Question: I am trying to customize a funnel chart on the basis of data that I have rendered through database on page.
All works well except css rendering for chart.
'''
<ul id="funnel-cht">
<li style="height:70px;width:50%;background-color:yellow">pendora</li>
<li style="height:70px;width:40%;background-color:#98bf26">pending</li>
<li style="height:70px;width:30%;background-color:orange">pen</li>
<li style="height:70px;width:20%;background-color:#c10000">Test</li>
</ul>
'''
Here is what it looks like right now-
<URL>
I want to style it according to actual looking funnel chart, for an example-

How would i be styling this chart to make sense for me.
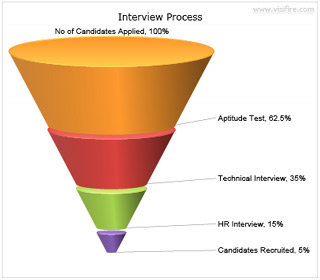
Answer: '''
.funnel_outer{width:420px;float: left;position: relative;padding:0 10%;}
.funnel_outer *{box-sizing:border-box}
.funnel_outer ul{margin:0;padding:0;}
.funnel_outer ul li{float: left;position: relative;margin:2px 0;height: 50px;clear: both;text-align: center;width:100%;list-style:none}
.funnel_outer li span{ border-top-width: 50px;border-top-style: solid; border-left: 25px solid transparent; border-right:25px solid transparent; height: 0;display: inline-block;vertical-align: middle; }
.funnel_step_1 span{width:100%;border-top-color: #8080b6;}
.funnel_step_2 span{width:calc(100% - 50px);border-top-color: #669966}
.funnel_step_3 span{width:calc(100% - 100px);border-top-color: #a27417}
.funnel_step_4 span{width:calc(100% - 150px);border-top-color: #ff66cc}
.funnel_step_5 span{width:calc(100% - 200px);border-top-color: #0099ff}
.funnel_step_6 span{width:calc(100% - 250px);border-top-color: #027002}
.funnel_step_7 span{width:calc(100% - 300px);border-top-color: #ff0000;}
.funnel_outer ul li:last-child span{border-left: 0;border-right: 0;border-top-width: 40px;}
.funnel_outer ul li.not_last span{border-left: 5px solid transparent;border-right:5px solid transparent;border-top-width:50px;}
.funnel_outer ul li span p{margin-top: -30px;color:#fff;font-weight: bold;text-align: center;}
'''
'''
<div class="funnel_outer">
<ul>
<li class="funnel_step_1"><span><p>1</p></span></li>
<li class="funnel_step_2"><span><p>2</p></span> </li>
<li class="funnel_step_3"><span><p>3</p></span></li>
<li class="funnel_step_4"><span><p>4</p></span></li>
<li class="funnel_step_5"><span><p>5</p></span></li>
<li class="funnel_step_6"><span><p>6</p></span></li>
<li class="funnel_step_7"><span><p>7</p></span></li>
</ul>
</div>
'''